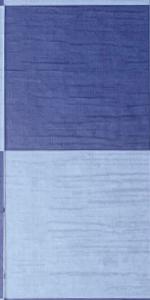
Label: Empty